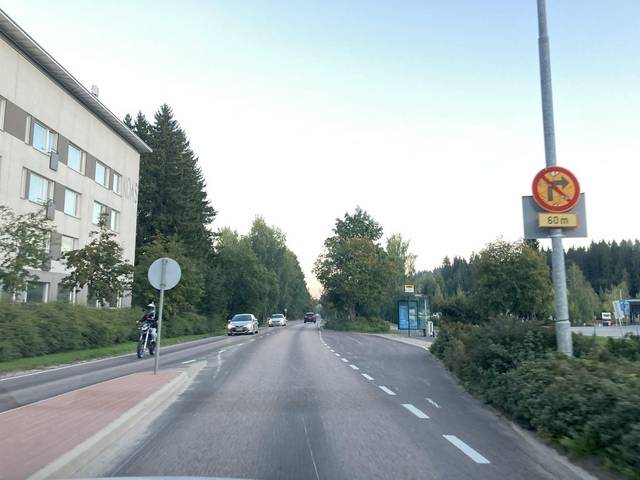
Region: Finland
Coordinates: 62.257, 25.697